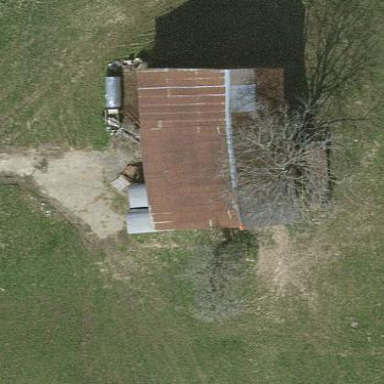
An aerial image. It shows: Farm building.